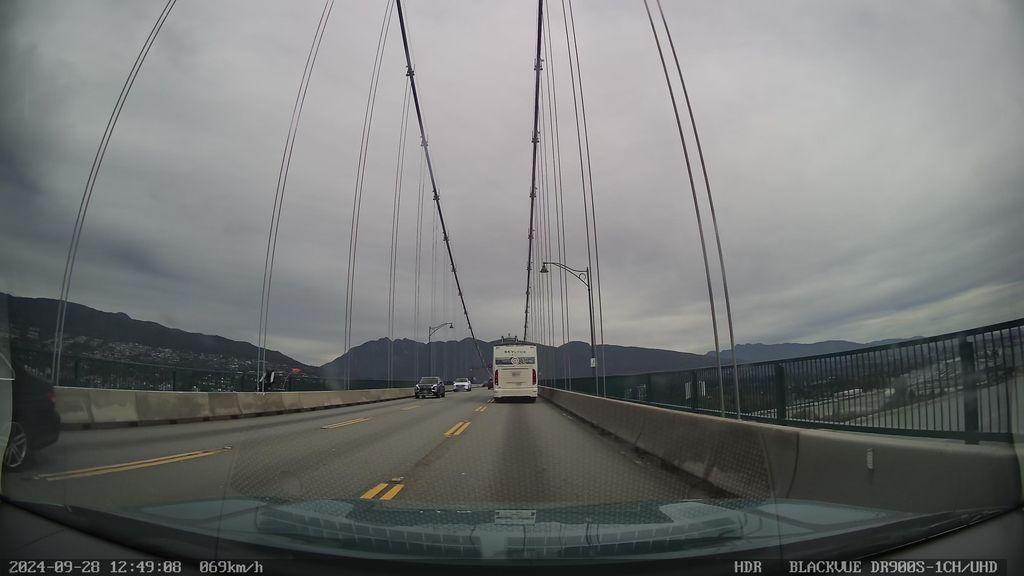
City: vancouver